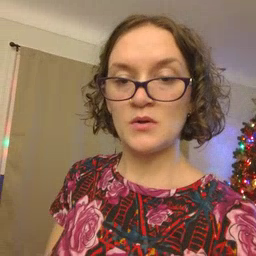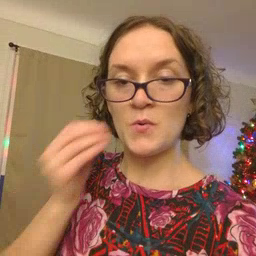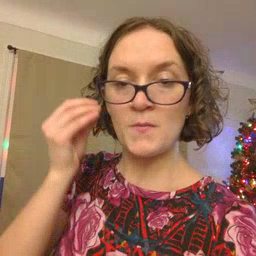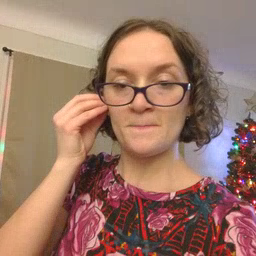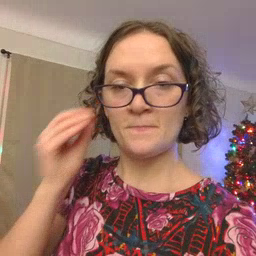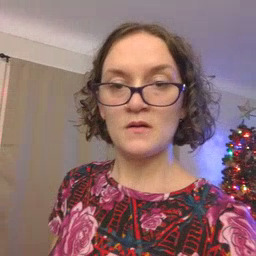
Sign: home